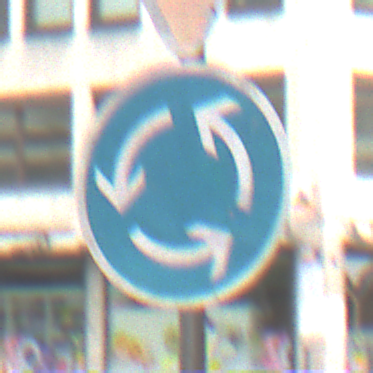
Verkehrszeichen: Kreisverkehr
Zusatzzeichen oben: VorfahrtGewaehren
Umgebung: Outdoor, Urban
Tageszeit: Midday
Wetter: Overcast
Licht: Natural
Jahreszeit: NotSpecified
Kontrast: LowContrast